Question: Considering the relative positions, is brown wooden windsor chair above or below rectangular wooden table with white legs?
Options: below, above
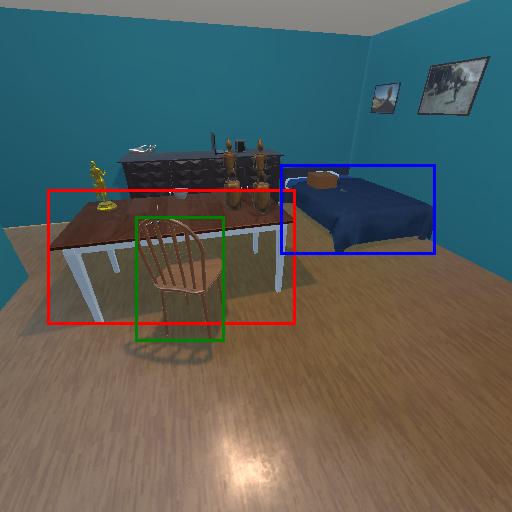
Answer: below